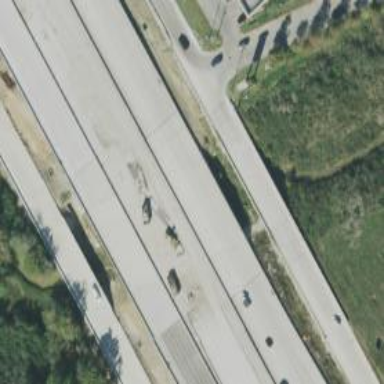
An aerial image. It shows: There is secondary road bridge with frontage road.